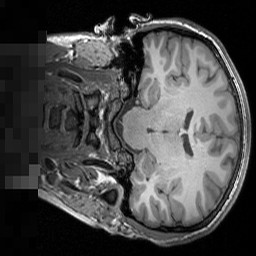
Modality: T1w
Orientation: coronal
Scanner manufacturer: siemens
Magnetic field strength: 3 T
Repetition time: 1.5 s
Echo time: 0.00291 s